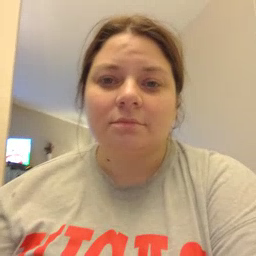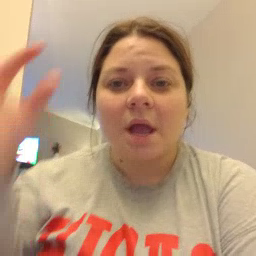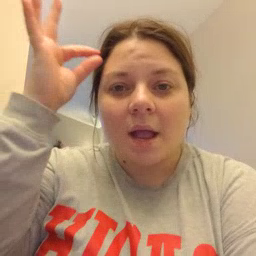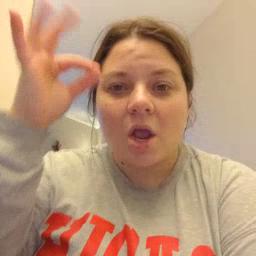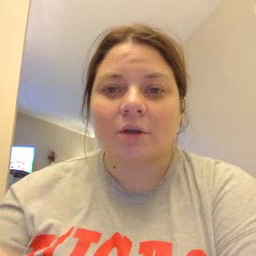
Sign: hair